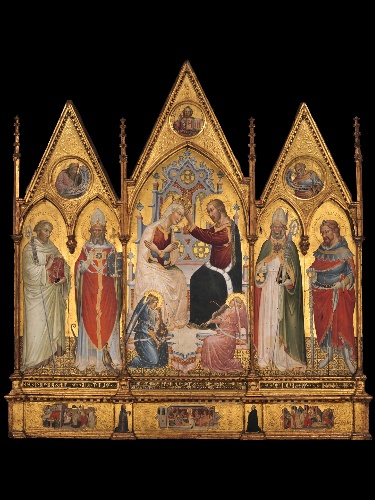
Title: The Coronation of the Virgin, and Saints
Artist: Giovanni di Tano Fei
Artist bio: Italian, Florentine, active 1384–1405
Date: 1394
Object type: Painting, triptych
Classification: Paintings
Medium: Tempera on wood, gold ground
Dimensions: Overall, with shaped top and engaged frame, 78 3/8 x 76 in. (199.1 x 193 cm)
Department: European Paintings
Credit line: Gift of Robert Lehman, 1950
Accession year: 1950
Repository: Metropolitan Museum of Art, New York, NY
Tags: Saints|Coronation of the Virgin|Angels|Christ|Virgin Mary